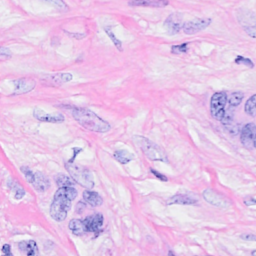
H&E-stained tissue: Breast